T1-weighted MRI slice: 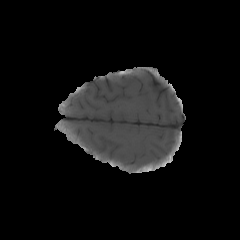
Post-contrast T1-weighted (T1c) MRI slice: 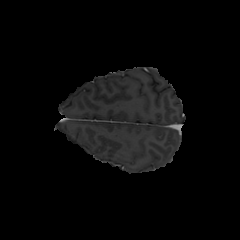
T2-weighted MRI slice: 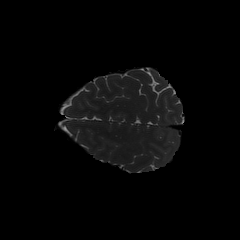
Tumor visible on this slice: no